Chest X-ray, PA view. Patient: 46 years old, sex M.
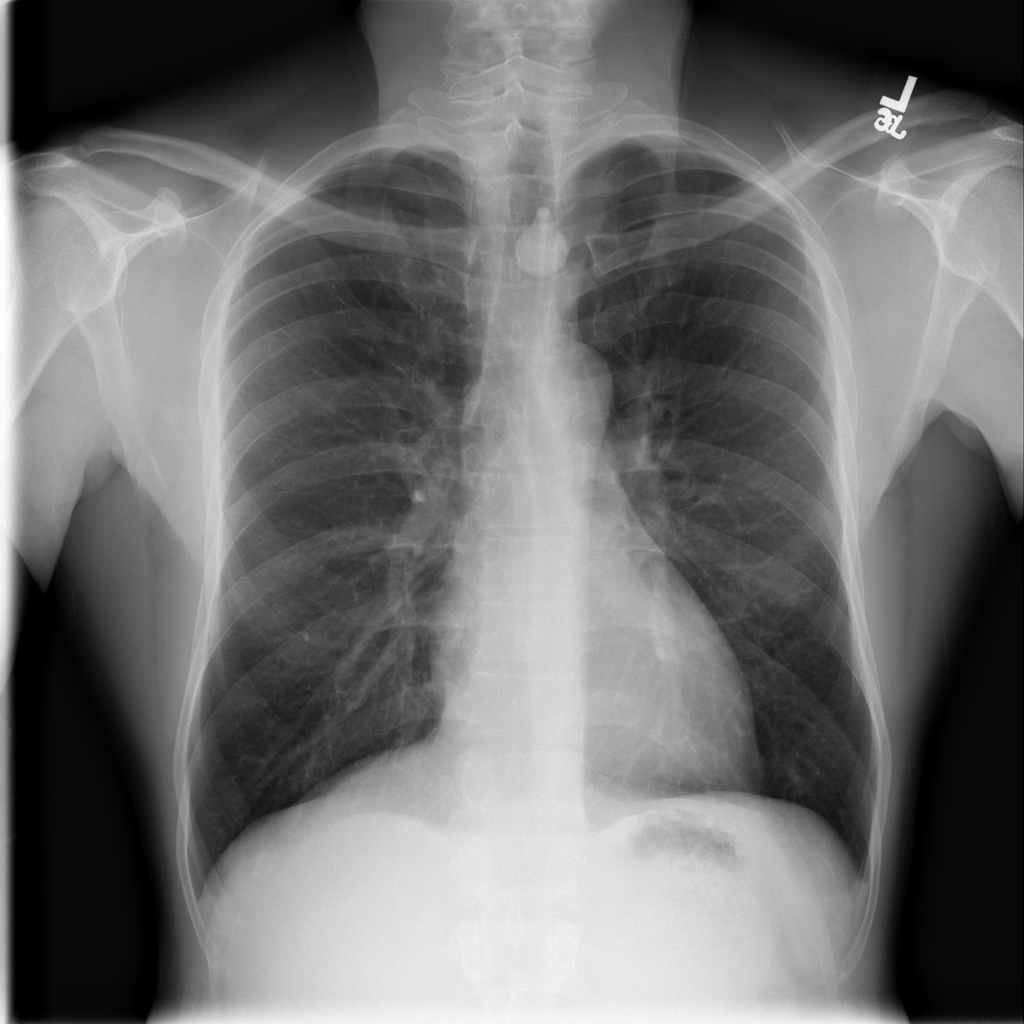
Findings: No Finding